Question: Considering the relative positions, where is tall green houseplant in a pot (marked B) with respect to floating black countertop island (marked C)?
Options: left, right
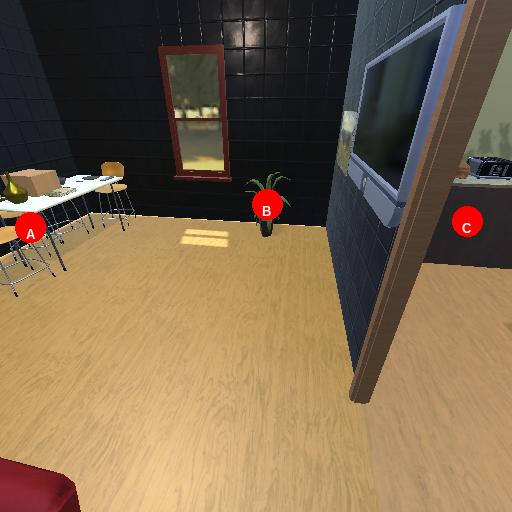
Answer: left